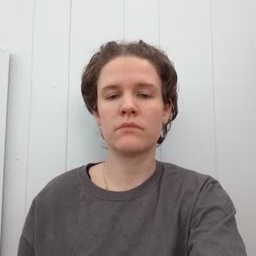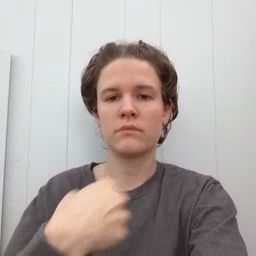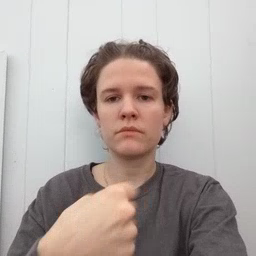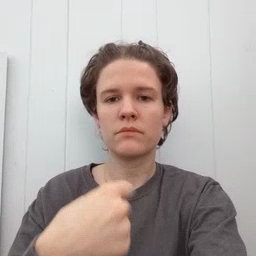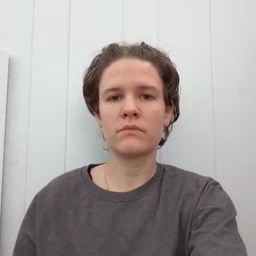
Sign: make